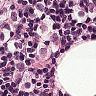
Metastatic tissue present: yes